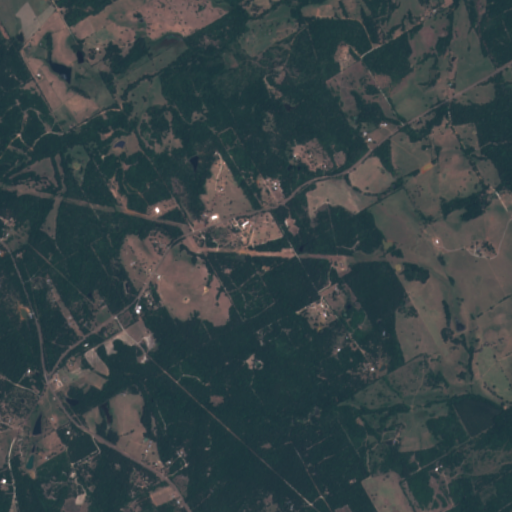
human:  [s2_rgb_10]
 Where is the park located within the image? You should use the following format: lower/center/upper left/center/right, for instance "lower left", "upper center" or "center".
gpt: The park is located in the center of the image.
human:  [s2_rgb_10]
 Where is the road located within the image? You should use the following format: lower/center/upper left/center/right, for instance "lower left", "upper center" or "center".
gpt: There is no road in the image.